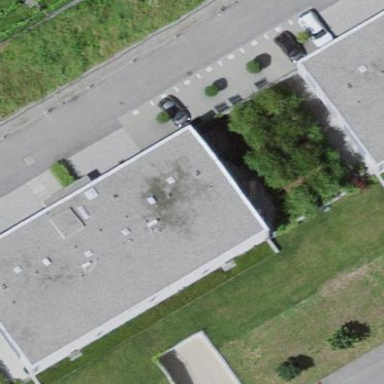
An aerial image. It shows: View of apartment building.